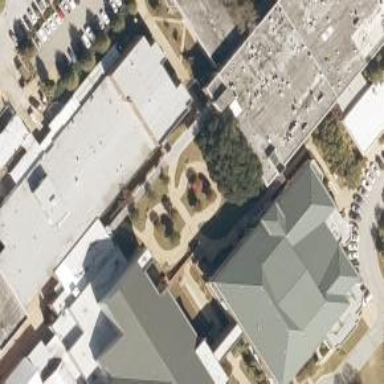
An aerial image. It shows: University building.